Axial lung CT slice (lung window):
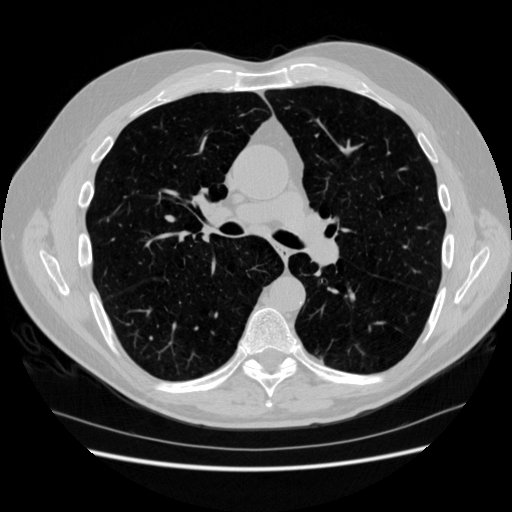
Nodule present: no